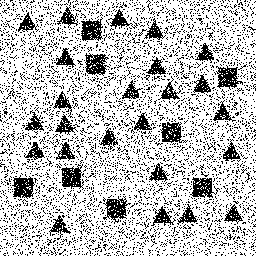
Squares: 8
Triangles: 24
Stars: 0
Total shapes: 32